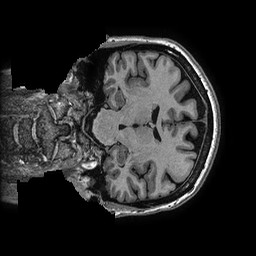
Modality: T1w
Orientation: coronal
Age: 48
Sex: female
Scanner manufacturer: ge
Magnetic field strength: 3 T
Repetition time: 0.006952 s
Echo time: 0.00292 s